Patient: sex F, age 58
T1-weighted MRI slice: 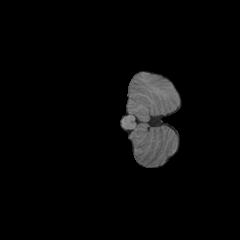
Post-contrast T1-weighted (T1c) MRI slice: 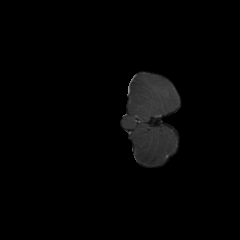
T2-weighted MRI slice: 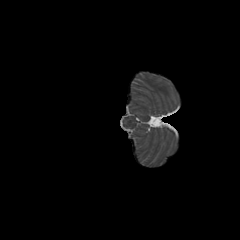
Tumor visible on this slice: no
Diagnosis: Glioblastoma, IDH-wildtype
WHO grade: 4